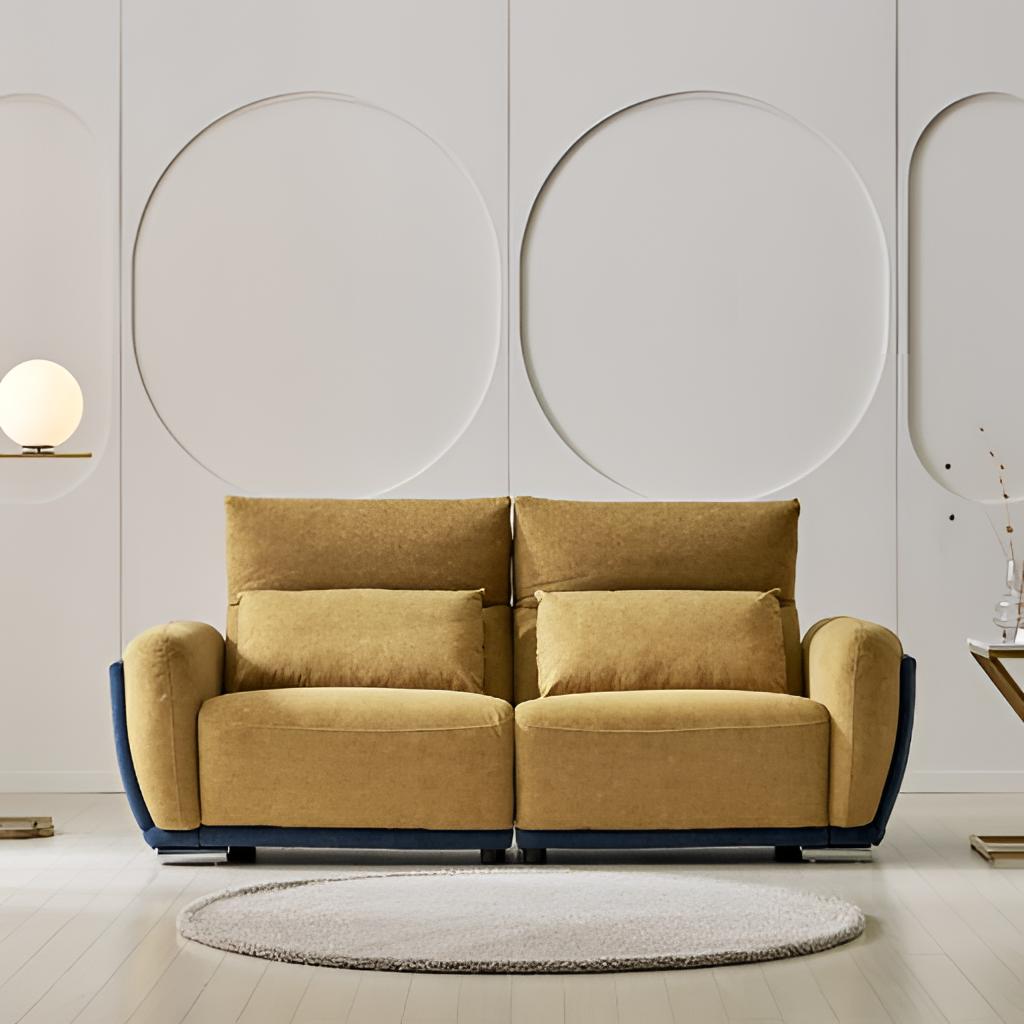
living room, fabric sofa, contemporary, white paint wallpaper, with solid pattern, wood flooring, with plank pattern